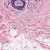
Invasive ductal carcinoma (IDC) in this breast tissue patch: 0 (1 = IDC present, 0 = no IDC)